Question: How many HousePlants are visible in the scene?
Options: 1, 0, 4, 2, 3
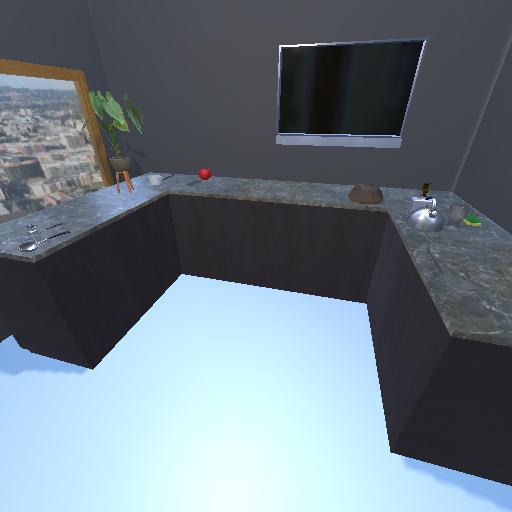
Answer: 1